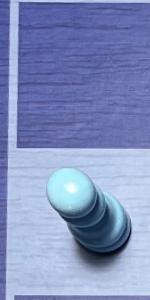
Label: Pawn_White